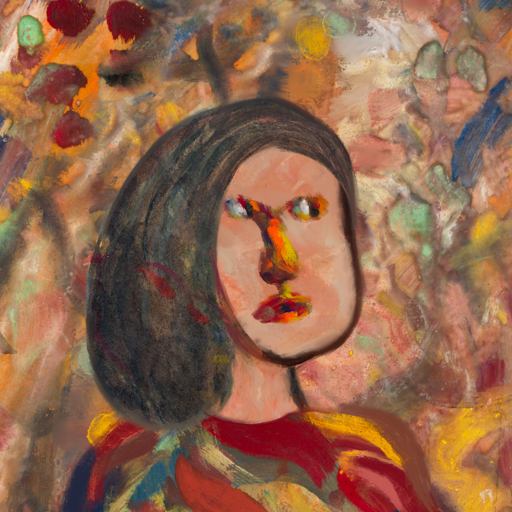
Background: Mother_And_Son_Mother, Head And Neck Side: Roy_Bahadur, Face Side: An_Impression, Bust: Mother_And_Son_Son, Hair Side: Gypsy_Mother, Head Accessory: Blank, Second Necklace: Blank, Necklace: Blank, Baby: Blank